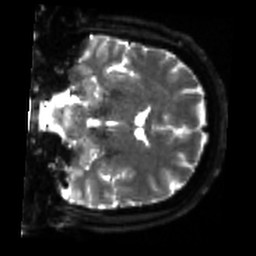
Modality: sbref
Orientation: coronal
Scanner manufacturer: siemens
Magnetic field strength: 3 T
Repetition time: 4 s
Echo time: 0.0594 s